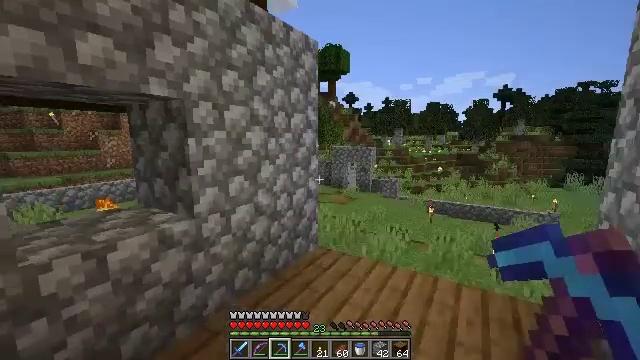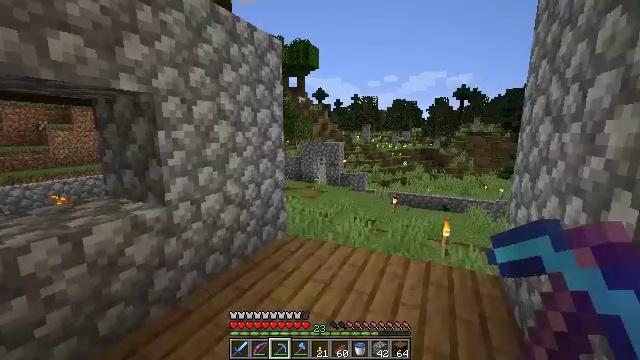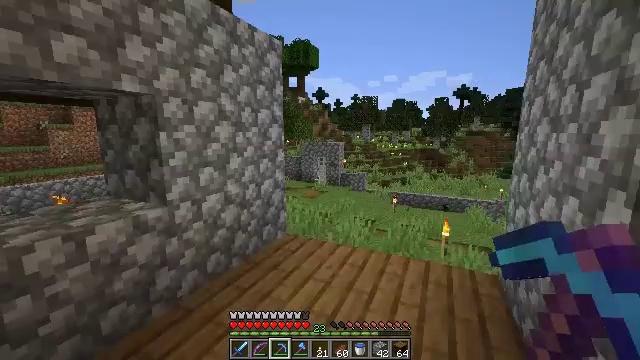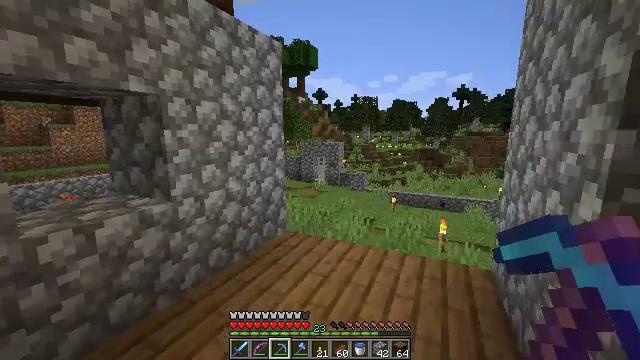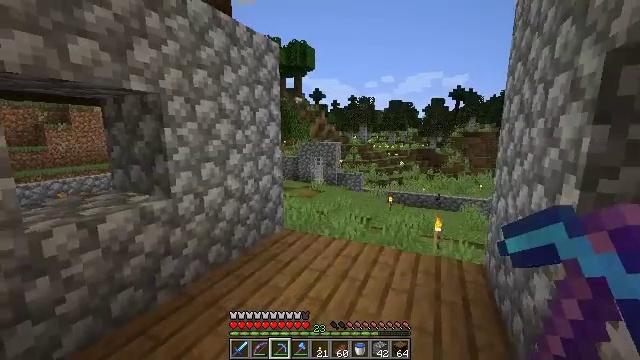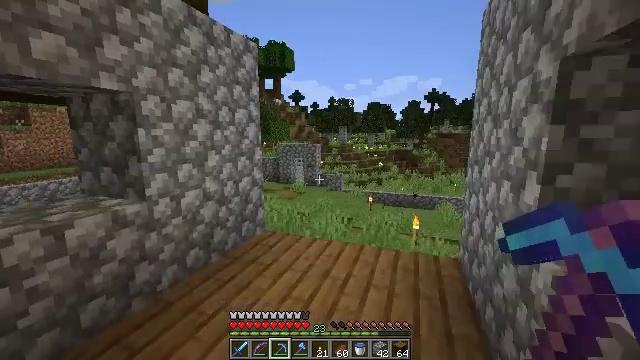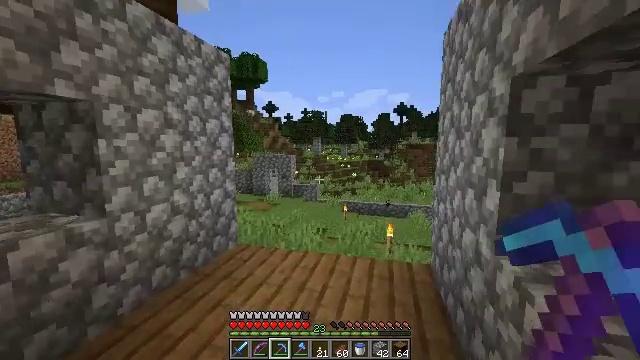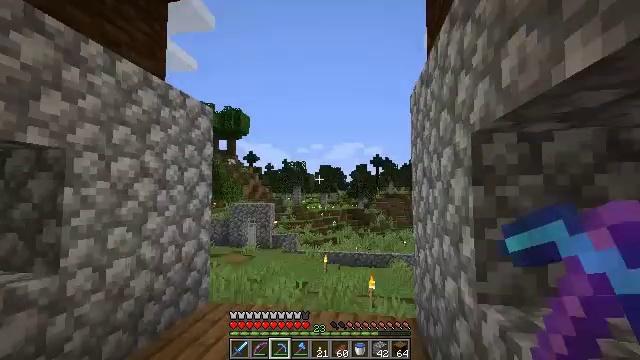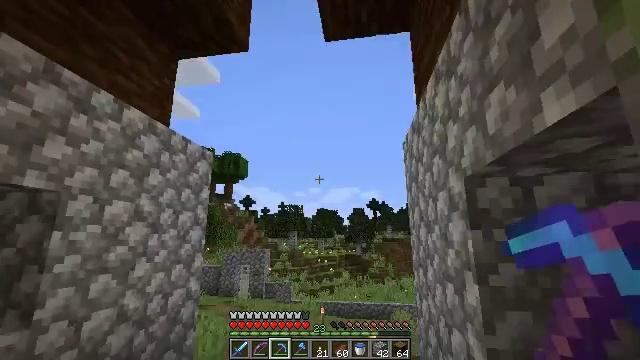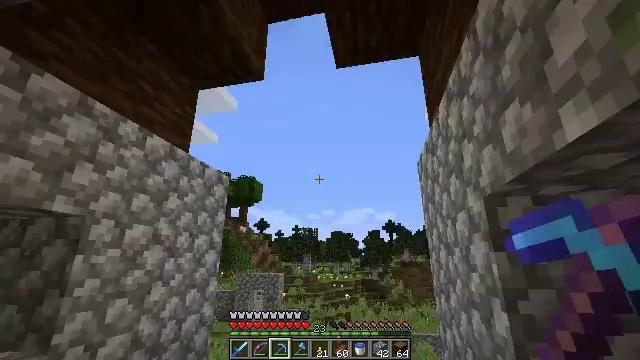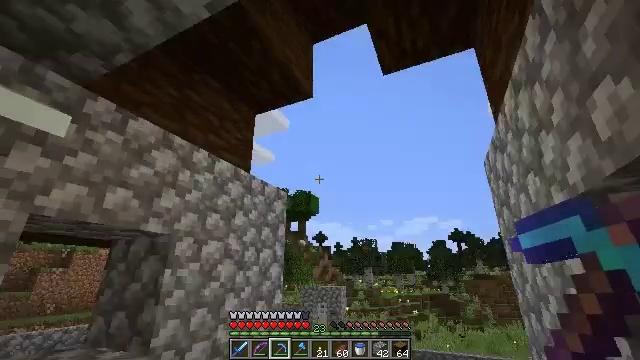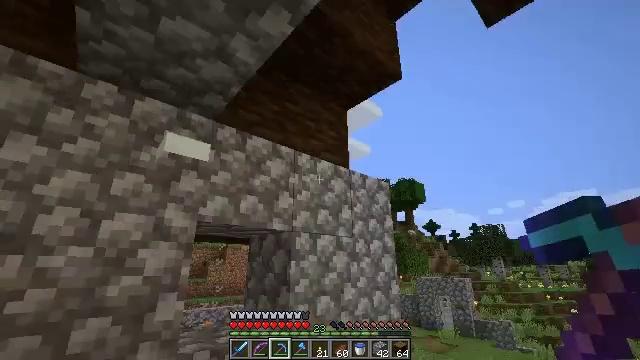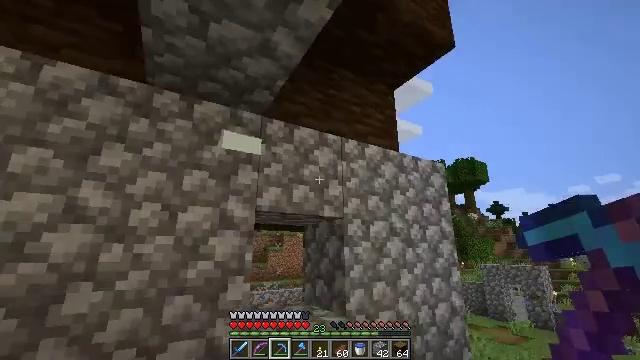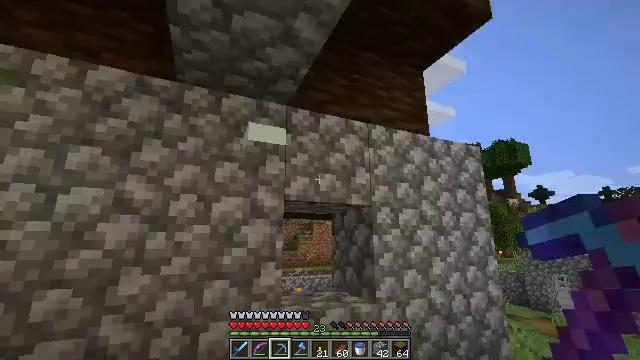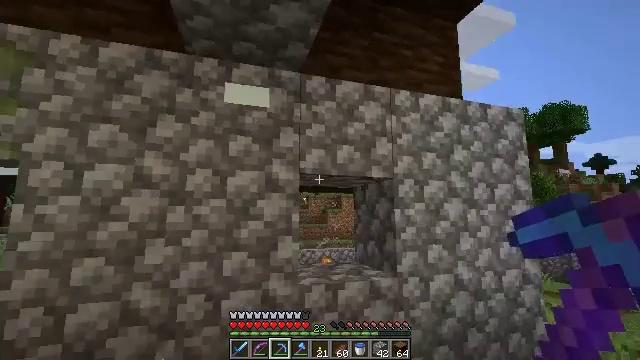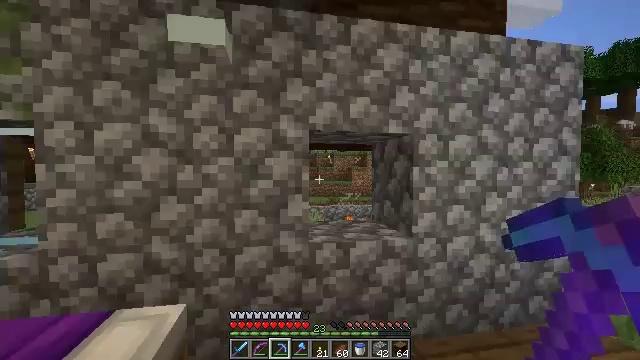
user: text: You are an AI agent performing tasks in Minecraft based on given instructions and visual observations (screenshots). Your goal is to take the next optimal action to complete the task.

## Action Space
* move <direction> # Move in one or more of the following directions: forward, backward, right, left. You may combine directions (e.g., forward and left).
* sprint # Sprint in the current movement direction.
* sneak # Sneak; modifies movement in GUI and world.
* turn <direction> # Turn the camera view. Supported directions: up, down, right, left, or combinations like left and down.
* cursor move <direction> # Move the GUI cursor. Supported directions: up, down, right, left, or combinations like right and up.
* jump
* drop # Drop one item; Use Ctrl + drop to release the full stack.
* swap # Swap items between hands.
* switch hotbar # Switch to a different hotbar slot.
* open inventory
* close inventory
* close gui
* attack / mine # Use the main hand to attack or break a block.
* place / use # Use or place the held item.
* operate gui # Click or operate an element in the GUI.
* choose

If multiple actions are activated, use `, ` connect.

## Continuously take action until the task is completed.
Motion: motion action
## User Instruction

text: Shatter the glass pane with a tool.
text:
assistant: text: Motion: move back, turn right and down
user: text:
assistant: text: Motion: no_op
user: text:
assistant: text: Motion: no_op
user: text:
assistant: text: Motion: no_op
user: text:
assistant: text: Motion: turn right
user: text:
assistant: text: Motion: turn right and up
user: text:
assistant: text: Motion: turn right and up
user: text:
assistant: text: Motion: turn up
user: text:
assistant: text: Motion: turn left and up
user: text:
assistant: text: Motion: turn left and up
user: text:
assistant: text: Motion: turn left and down
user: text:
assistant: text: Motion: turn left and down
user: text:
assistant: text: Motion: move forward and move right, turn left and down
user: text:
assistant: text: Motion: move forward and move right, turn left and down
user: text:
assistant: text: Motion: move forward and move right, turn left and down
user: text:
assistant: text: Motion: move forward and move right, turn left and down
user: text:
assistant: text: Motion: move forward and move right
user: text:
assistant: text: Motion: move forward and move right, turn left and down
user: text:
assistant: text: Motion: move forward and move right
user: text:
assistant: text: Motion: move forward, turn left
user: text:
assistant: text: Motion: move forward, turn left and up
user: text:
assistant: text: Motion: move forward, turn left and up
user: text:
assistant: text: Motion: turn left and up
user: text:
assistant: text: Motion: turn left and up
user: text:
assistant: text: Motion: turn left and up
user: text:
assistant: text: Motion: move back, turn left and up
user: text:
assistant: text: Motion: move back, turn left and up
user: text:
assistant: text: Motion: move back, turn left
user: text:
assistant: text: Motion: move back
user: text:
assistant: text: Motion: move back